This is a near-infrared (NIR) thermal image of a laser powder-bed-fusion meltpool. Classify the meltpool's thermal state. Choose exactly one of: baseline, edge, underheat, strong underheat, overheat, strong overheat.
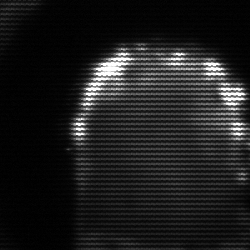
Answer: baseline